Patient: sex M, age 72
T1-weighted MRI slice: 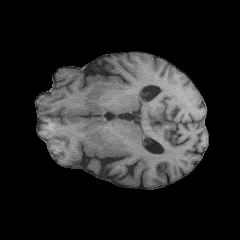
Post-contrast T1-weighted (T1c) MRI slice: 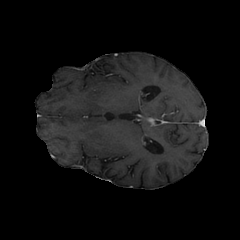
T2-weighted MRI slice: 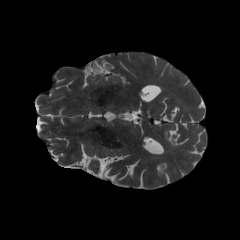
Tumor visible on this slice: no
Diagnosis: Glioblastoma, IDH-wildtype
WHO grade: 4